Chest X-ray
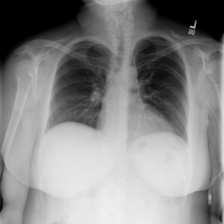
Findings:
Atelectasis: negative
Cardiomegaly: negative
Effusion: negative
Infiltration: positive
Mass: negative
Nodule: negative
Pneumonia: negative
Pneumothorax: negative
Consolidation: negative
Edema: negative
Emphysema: negative
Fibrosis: negative
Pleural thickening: negative
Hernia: negative